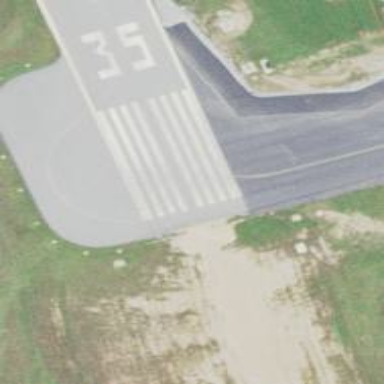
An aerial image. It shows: View of taxiway at the airport.